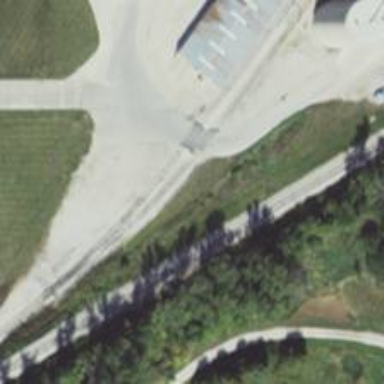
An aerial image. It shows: Rail spur service.